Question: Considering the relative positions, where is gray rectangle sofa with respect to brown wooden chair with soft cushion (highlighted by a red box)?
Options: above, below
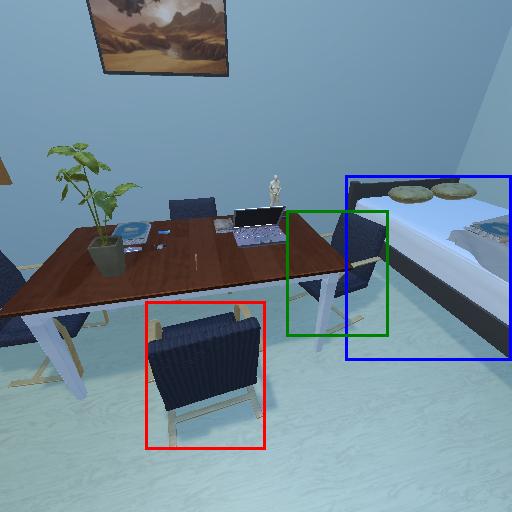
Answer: above